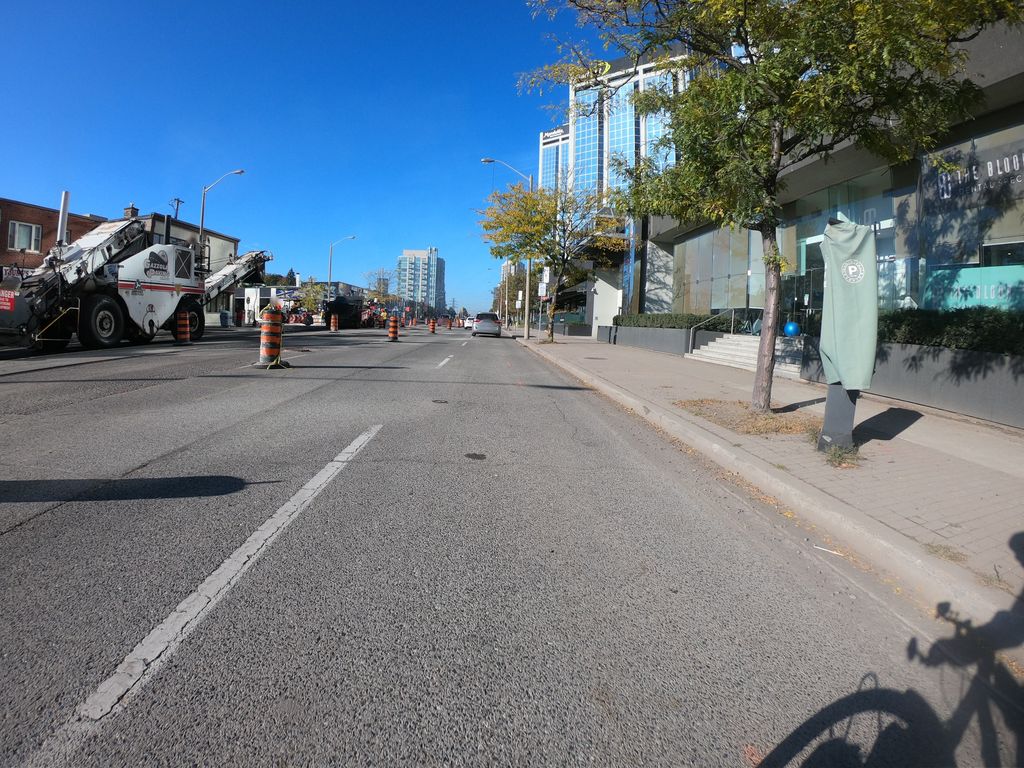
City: toronto